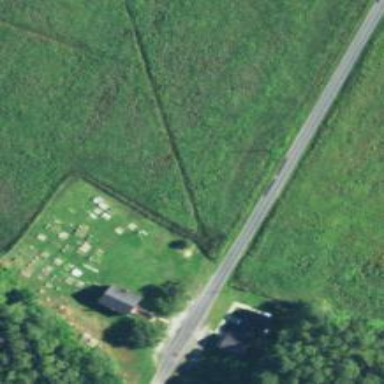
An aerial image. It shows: Grave yard.